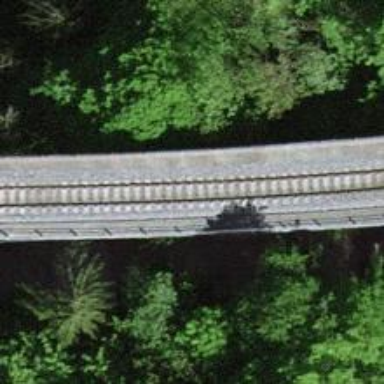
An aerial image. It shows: Narrow-gauge railway bridge with contact line electrification.